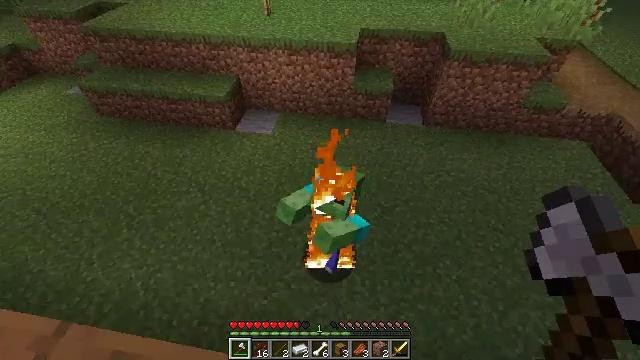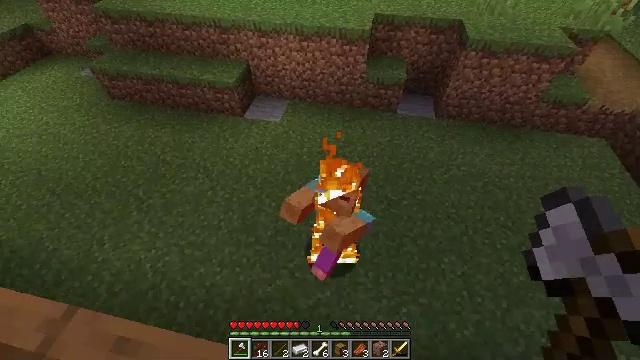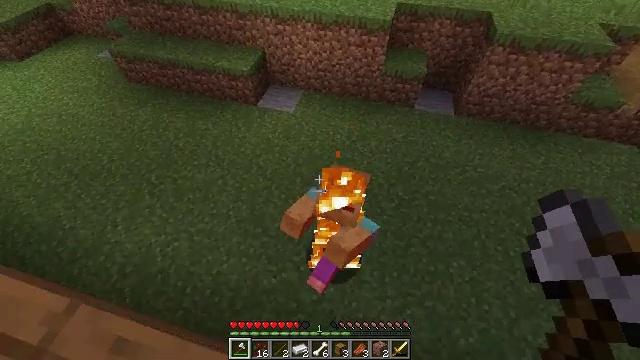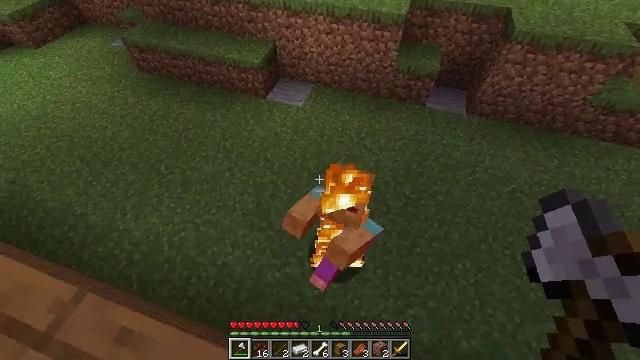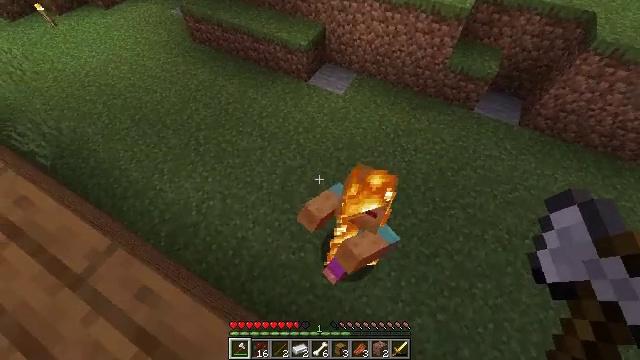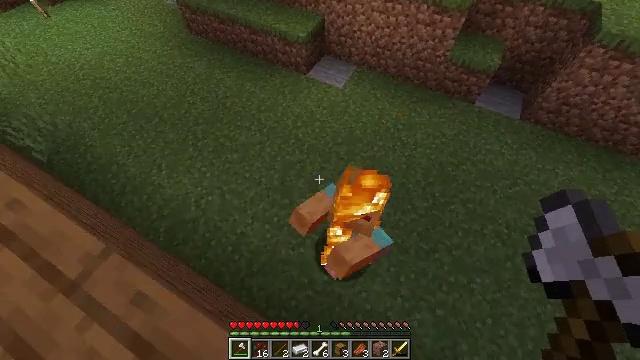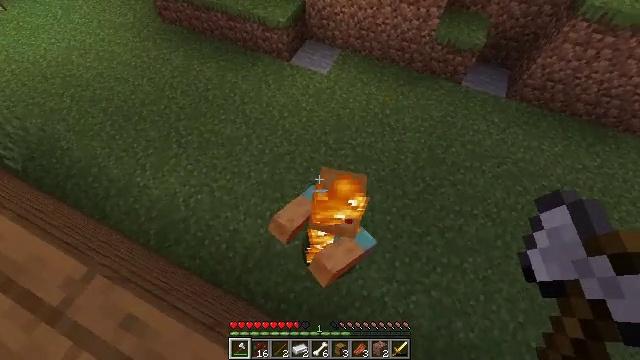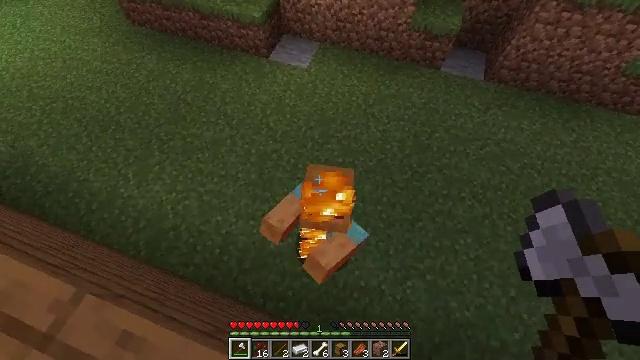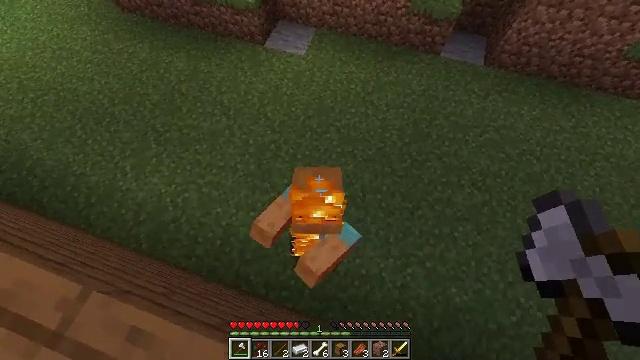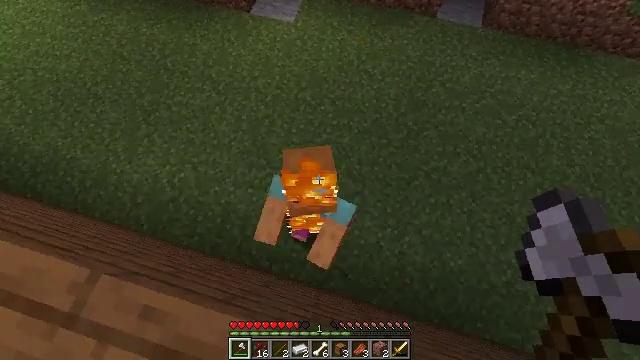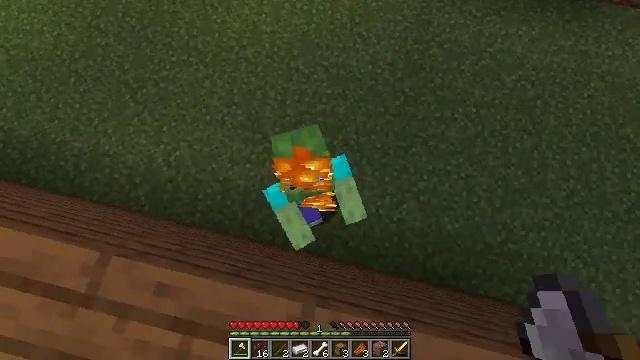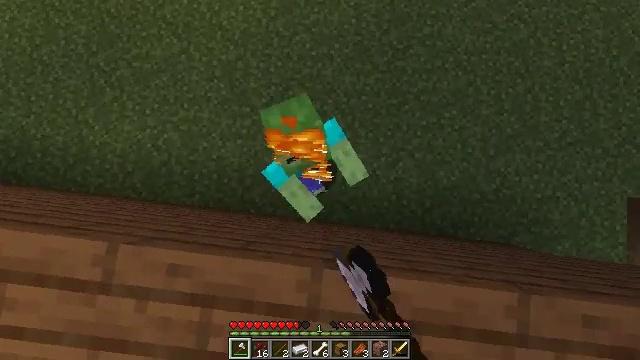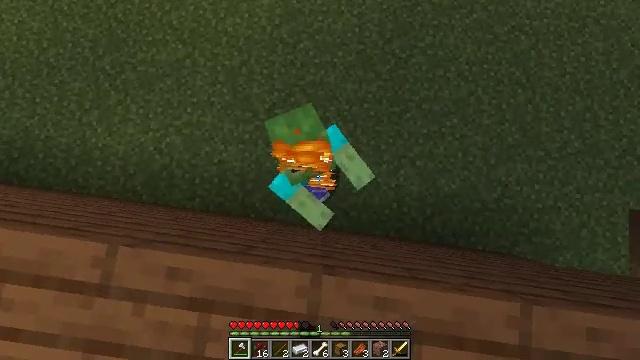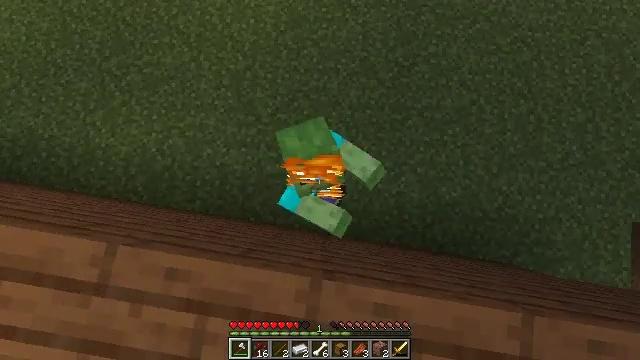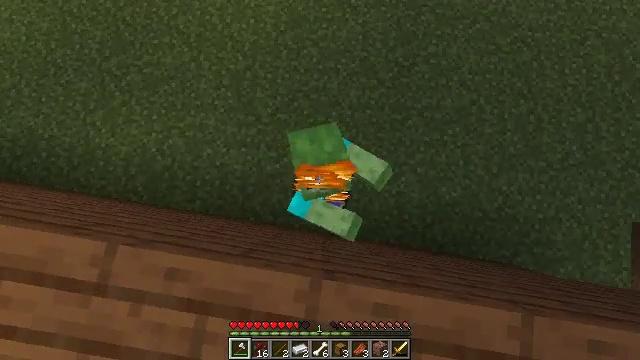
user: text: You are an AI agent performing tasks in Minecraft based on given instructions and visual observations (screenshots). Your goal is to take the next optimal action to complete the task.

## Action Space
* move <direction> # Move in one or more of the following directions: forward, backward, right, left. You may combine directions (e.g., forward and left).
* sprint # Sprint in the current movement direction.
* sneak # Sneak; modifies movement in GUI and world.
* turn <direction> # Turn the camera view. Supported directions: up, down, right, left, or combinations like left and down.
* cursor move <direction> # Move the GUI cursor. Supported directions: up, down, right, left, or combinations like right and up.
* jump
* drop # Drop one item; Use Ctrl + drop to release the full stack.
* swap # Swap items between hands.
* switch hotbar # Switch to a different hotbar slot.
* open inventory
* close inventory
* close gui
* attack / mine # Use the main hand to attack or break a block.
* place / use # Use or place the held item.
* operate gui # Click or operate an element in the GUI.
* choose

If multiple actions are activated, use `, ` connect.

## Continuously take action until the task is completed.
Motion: motion action
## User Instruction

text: Hunt the zombie.
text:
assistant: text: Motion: move forward, sneak, turn left and down
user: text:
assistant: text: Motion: move forward, sneak, turn left and down
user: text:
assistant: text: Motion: move forward, sneak, turn left and down
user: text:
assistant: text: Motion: move forward, sneak, turn left and down
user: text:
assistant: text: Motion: move forward, sneak, turn down
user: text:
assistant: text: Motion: move forward, sneak, turn right and down
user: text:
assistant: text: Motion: move forward, sneak, turn right and down
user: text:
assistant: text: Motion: move forward, sneak, turn right and down
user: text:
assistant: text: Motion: move forward, sneak, turn right and down
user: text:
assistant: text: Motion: move forward, sneak, turn right and down, attack / mine
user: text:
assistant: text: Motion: sneak, turn right and down, attack / mine
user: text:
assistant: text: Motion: sneak, turn left and up, attack / mine
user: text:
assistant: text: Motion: sneak, turn left and up, attack / mine
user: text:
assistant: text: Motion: sneak
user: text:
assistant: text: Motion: sneak